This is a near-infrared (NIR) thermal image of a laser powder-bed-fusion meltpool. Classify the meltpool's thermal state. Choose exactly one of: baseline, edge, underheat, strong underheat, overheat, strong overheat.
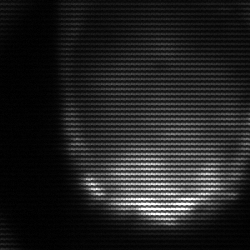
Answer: edge